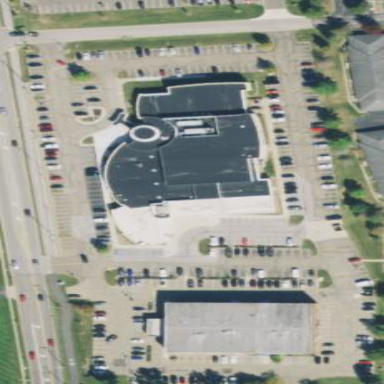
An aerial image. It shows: Clinic building providing healthcare services.